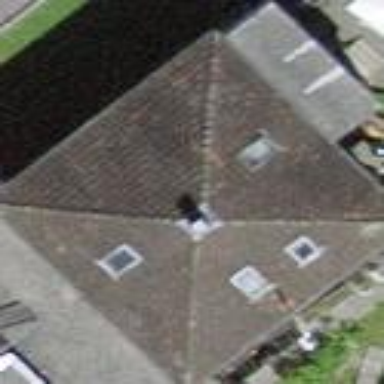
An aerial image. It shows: Building with pyramidal roof shape.